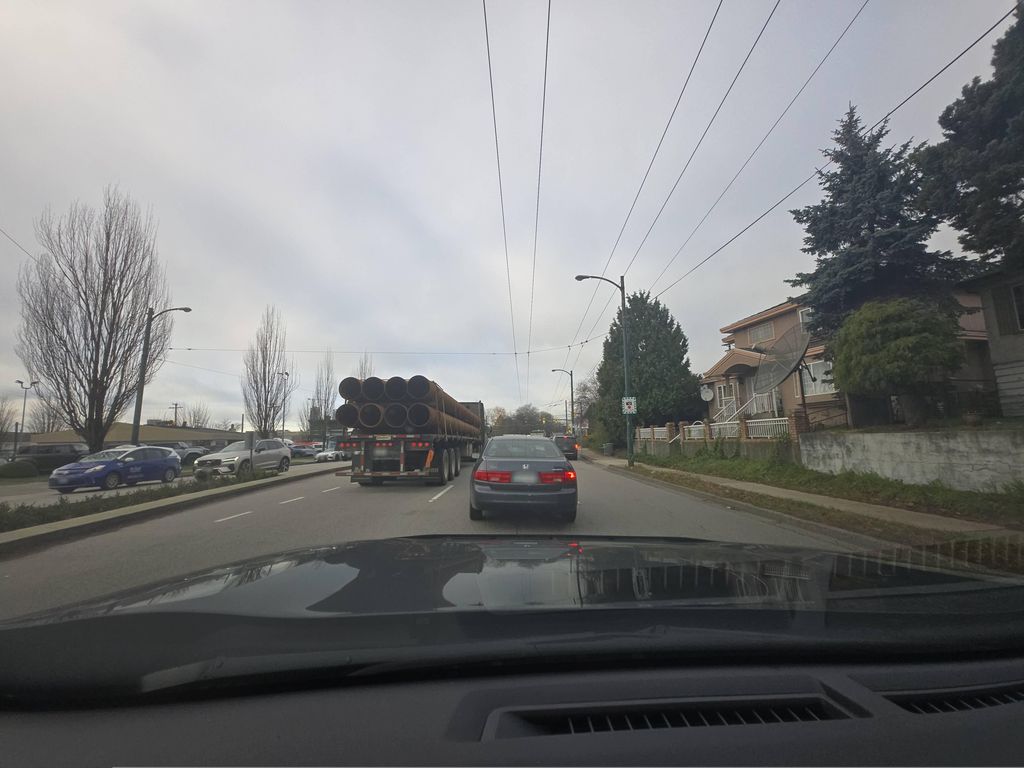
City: vancouver